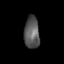
Tissue: lung
Cell type: Endothelial cells
Senescence score: 0.5551
Nuclear area (px): 481
Mean DAPI intensity: 87.927